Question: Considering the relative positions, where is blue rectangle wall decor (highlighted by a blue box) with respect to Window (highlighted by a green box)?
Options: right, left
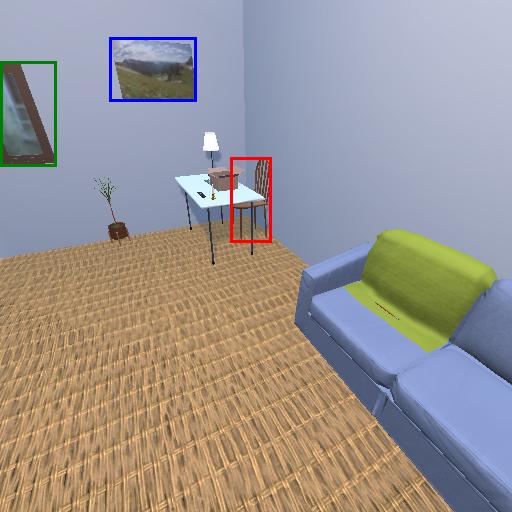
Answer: right